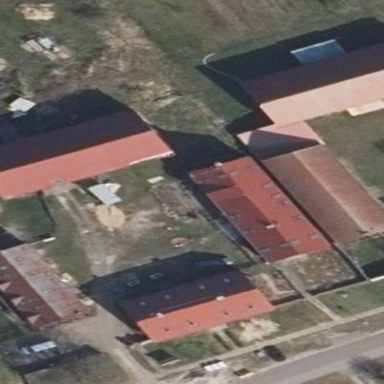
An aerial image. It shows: Gabled roof farm building.